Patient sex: F
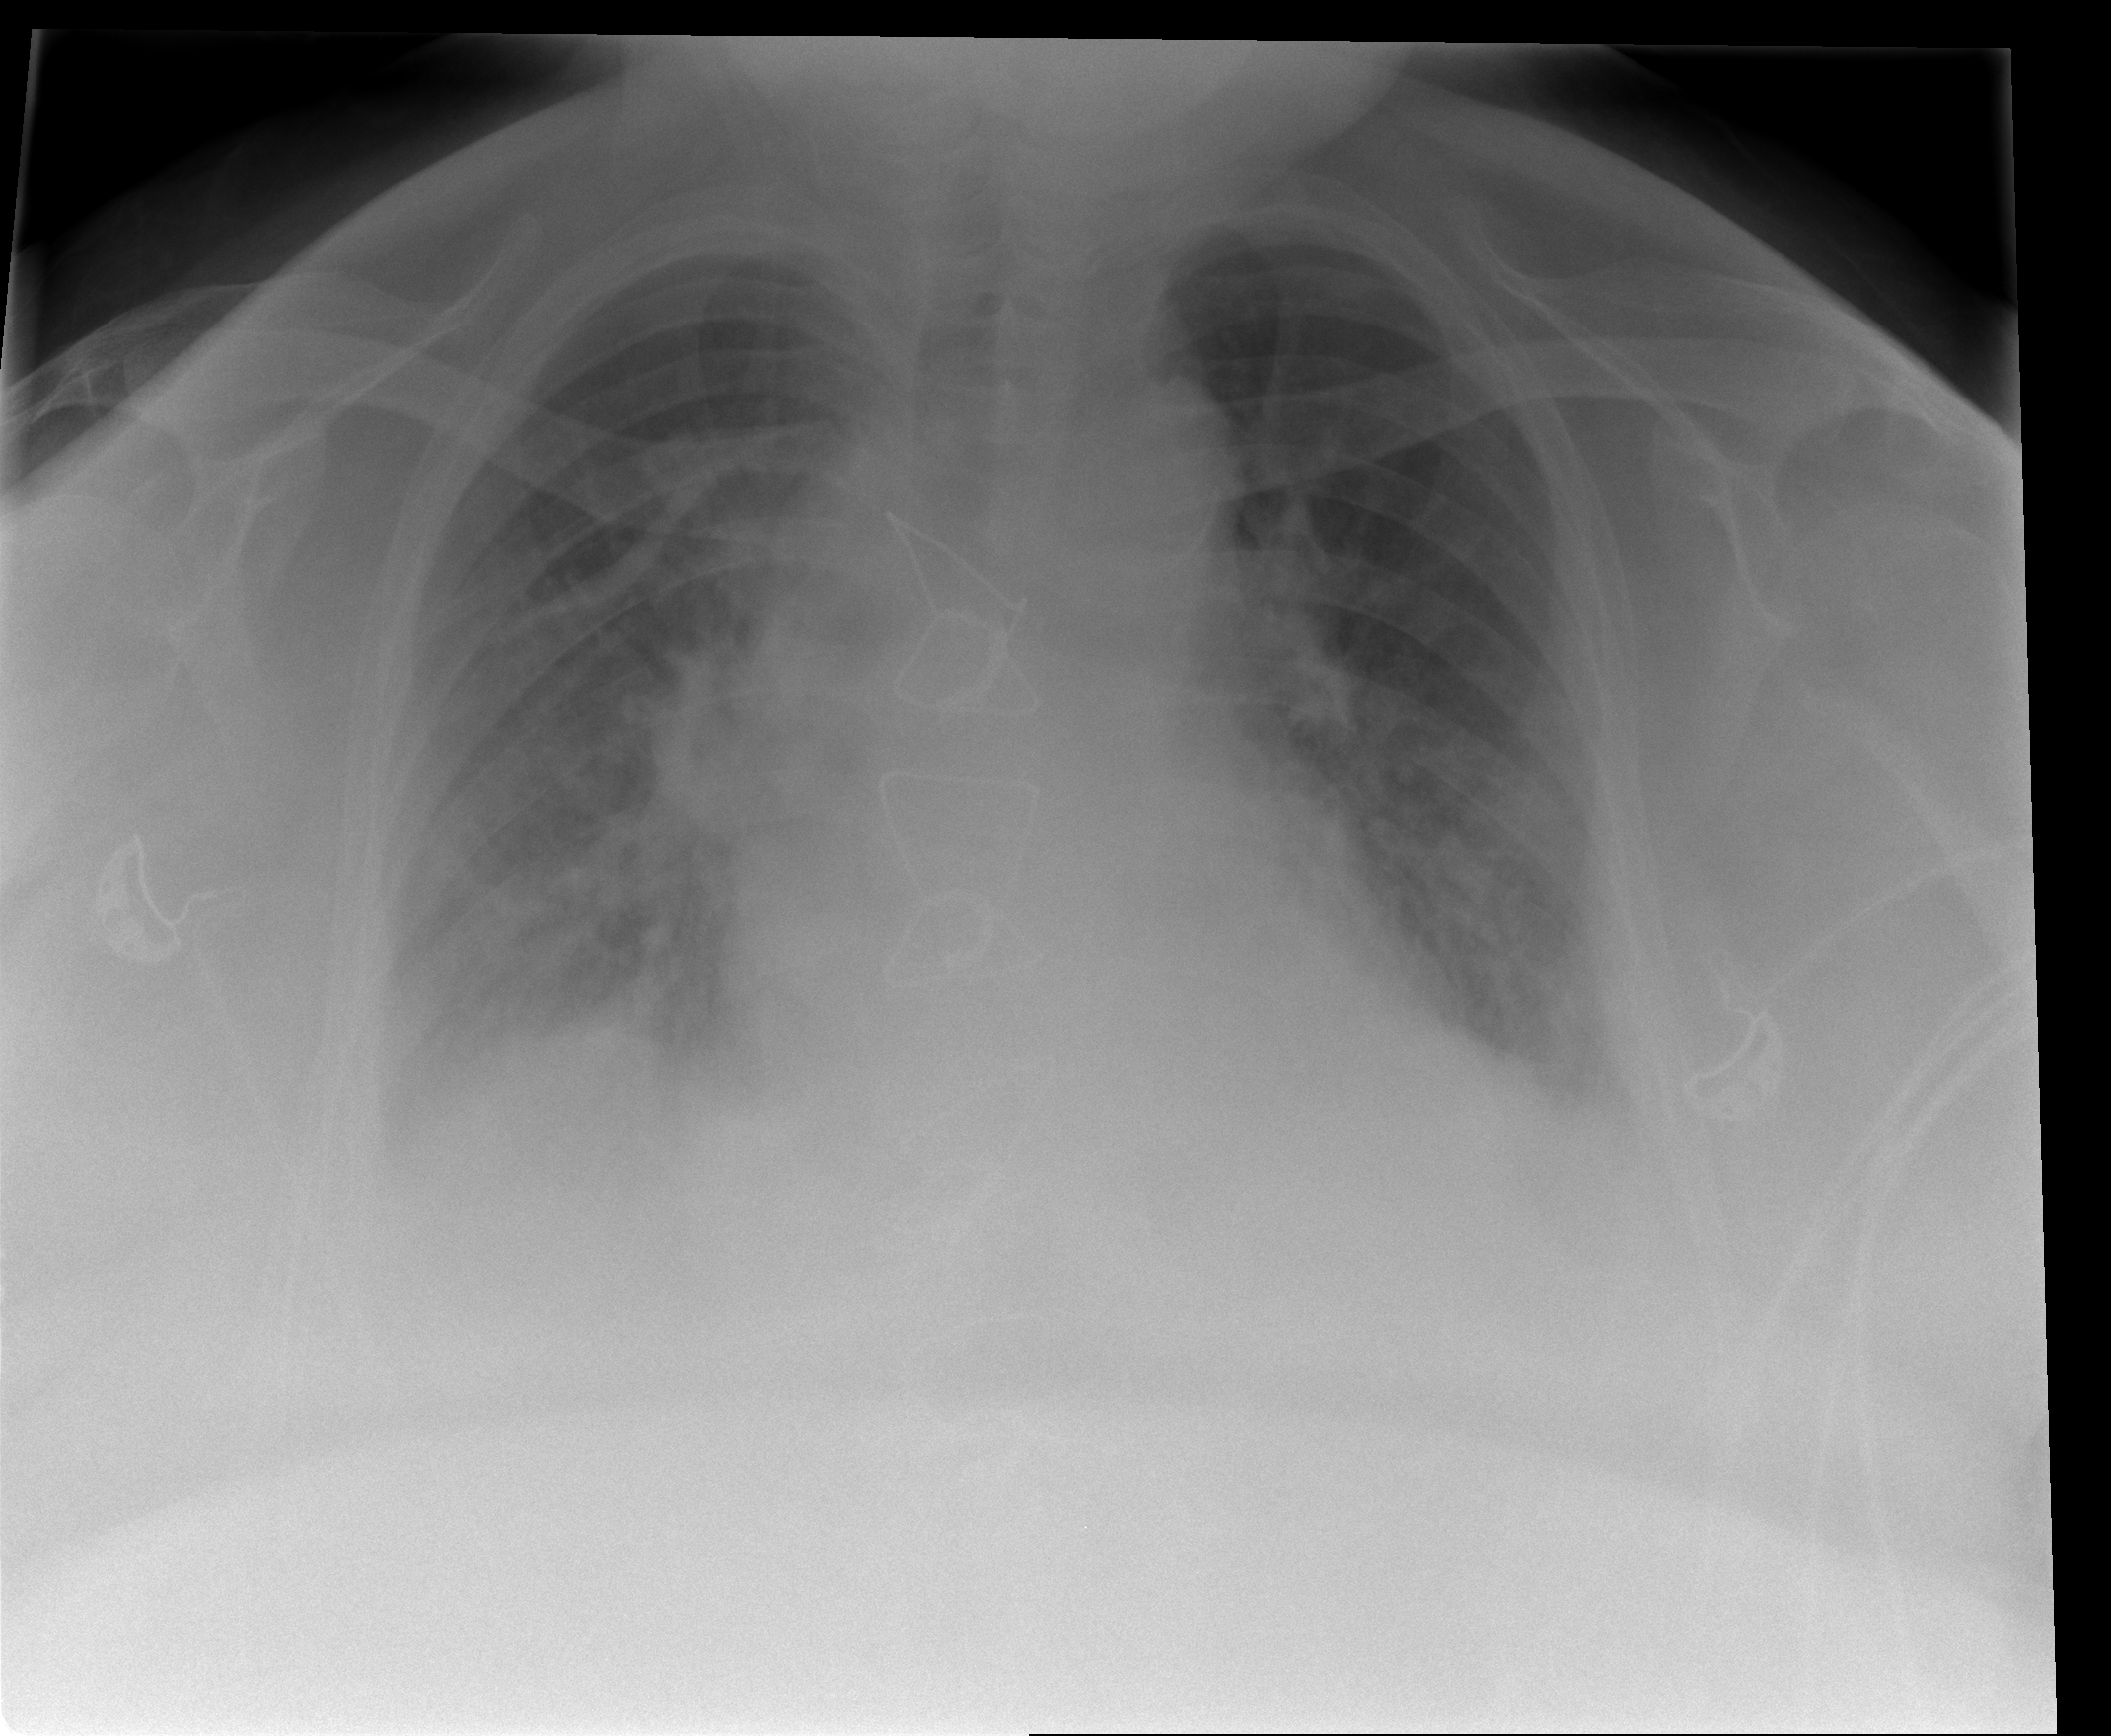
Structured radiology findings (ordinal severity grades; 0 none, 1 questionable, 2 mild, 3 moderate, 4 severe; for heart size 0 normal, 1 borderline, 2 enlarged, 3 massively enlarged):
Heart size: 2
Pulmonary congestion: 2
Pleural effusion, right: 2
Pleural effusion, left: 2
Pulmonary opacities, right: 2
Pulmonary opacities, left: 2
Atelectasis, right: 2
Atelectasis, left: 2